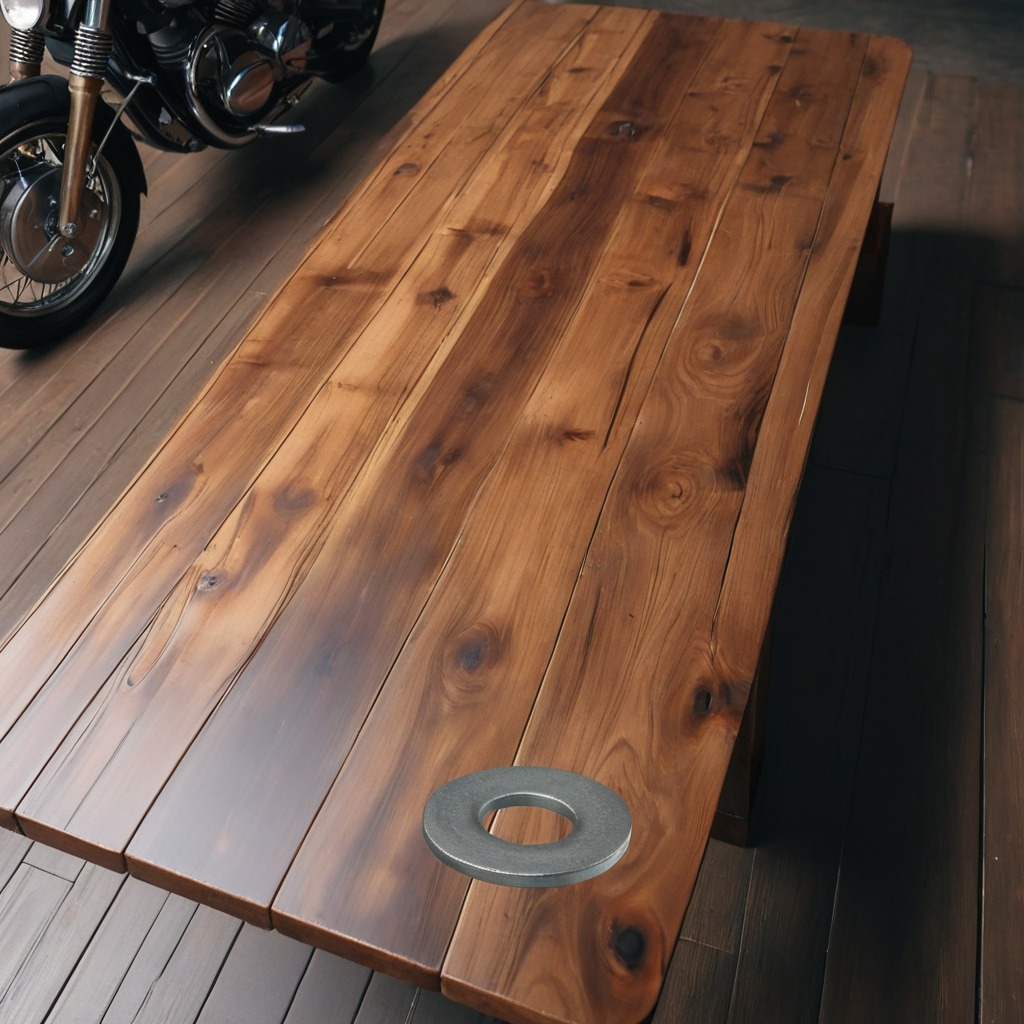
A flat metal washer is lying on the oil-spilled wooden table in a vintage motorcycle garage.